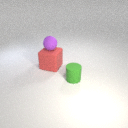
large red rubber cube behind small green rubber cylinder